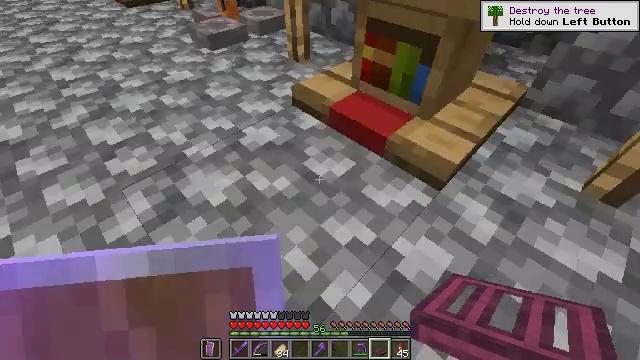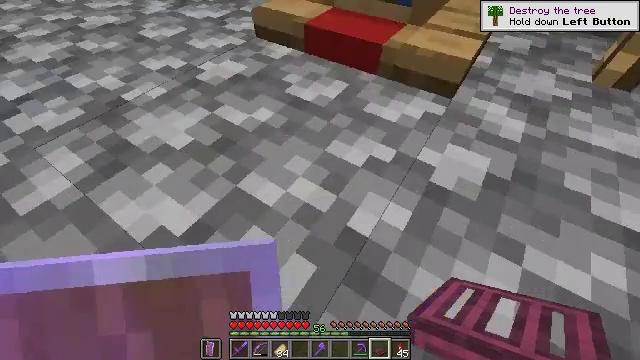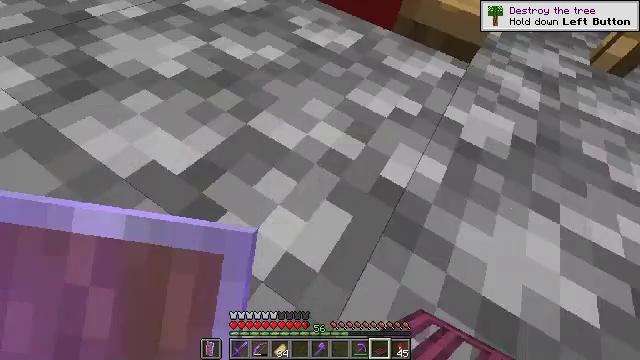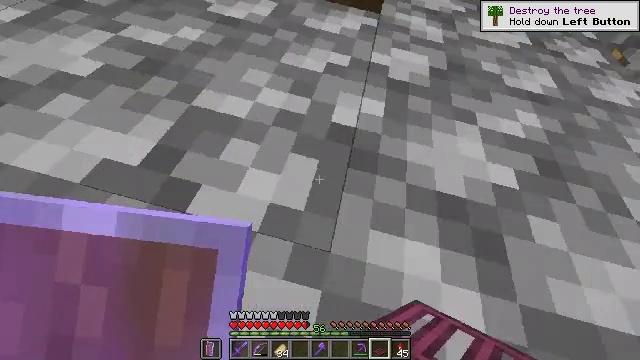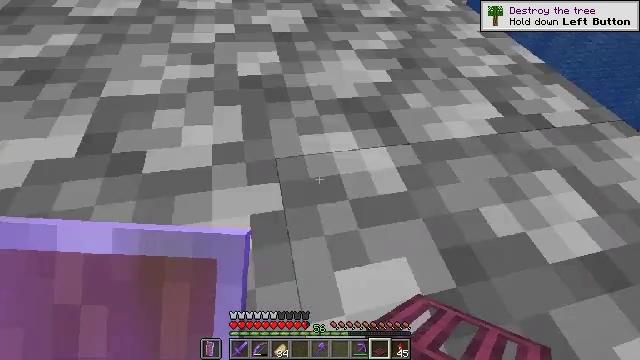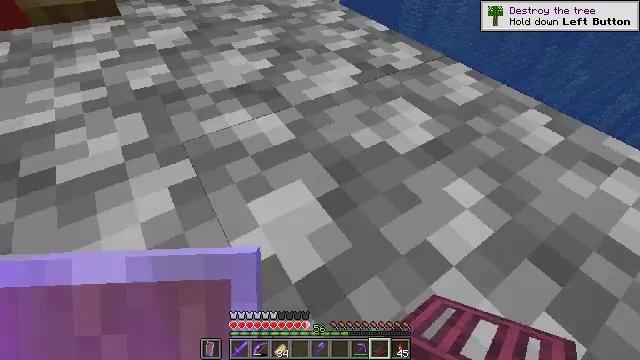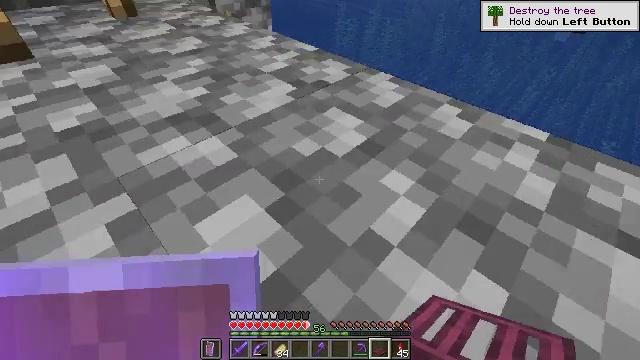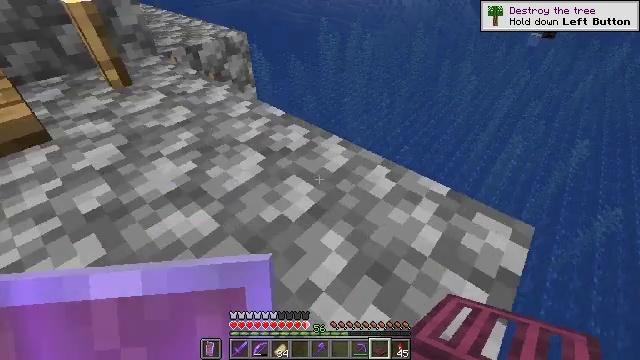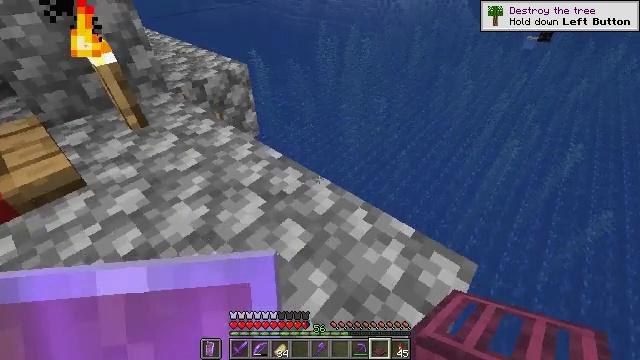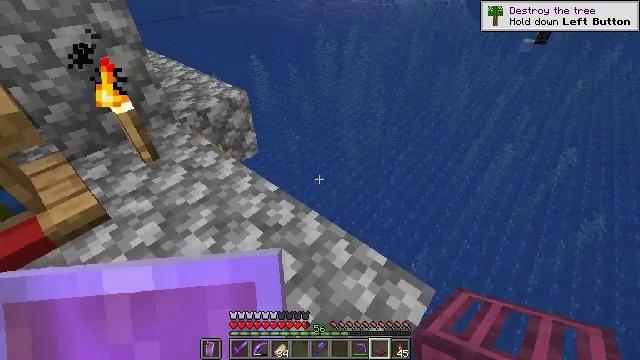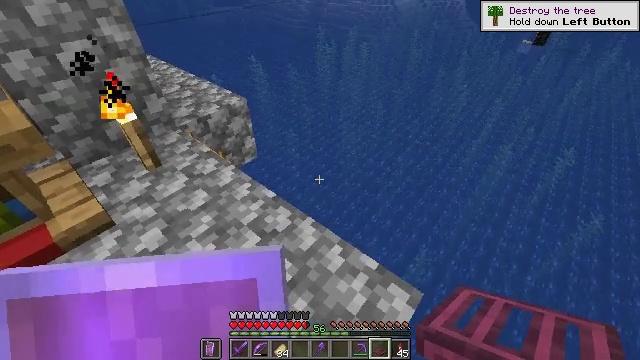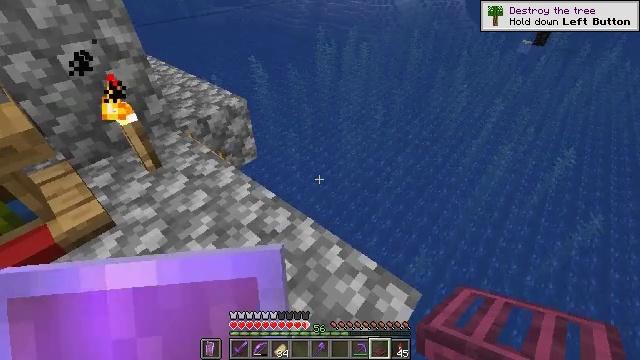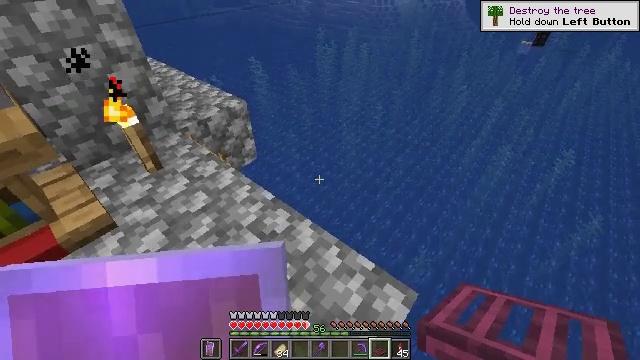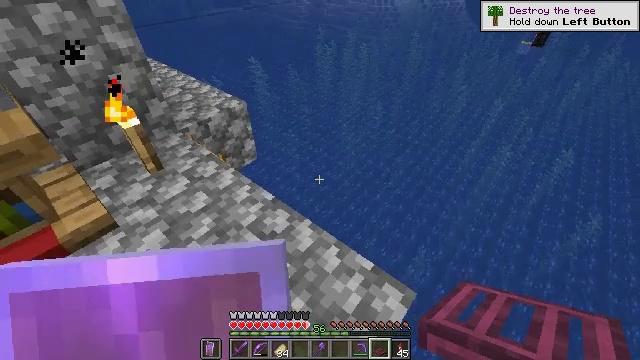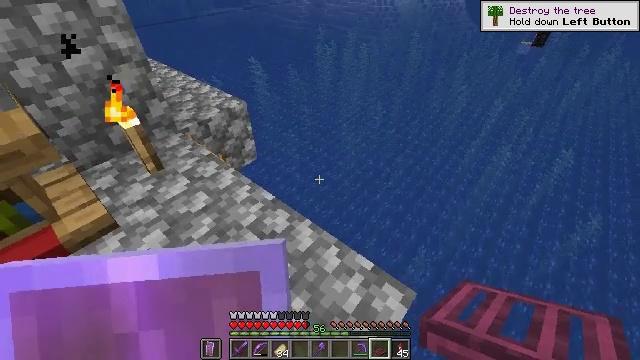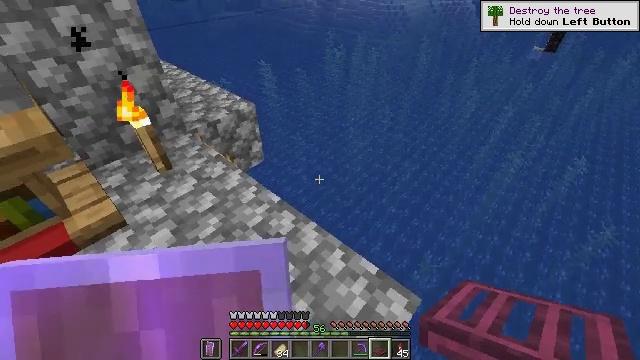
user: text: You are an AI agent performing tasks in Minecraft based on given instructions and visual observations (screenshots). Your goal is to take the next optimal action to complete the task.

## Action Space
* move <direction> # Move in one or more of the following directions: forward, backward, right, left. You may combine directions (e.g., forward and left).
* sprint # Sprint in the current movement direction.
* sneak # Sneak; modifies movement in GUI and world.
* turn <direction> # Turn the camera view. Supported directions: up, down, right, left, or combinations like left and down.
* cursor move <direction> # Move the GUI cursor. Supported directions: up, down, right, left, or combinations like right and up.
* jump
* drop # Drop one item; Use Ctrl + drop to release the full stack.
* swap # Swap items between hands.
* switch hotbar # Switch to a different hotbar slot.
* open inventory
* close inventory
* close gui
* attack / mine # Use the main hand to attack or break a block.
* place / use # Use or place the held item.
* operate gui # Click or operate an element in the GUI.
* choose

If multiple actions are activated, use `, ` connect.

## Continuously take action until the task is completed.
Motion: motion action
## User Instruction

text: Collect the ladder block.
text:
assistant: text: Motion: turn right and down
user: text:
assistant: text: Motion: turn right and down
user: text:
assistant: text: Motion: turn right
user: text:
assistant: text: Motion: turn right
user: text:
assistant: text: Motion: turn right and up
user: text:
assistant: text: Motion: turn right and up
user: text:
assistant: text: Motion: turn right and up
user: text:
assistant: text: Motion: no_op
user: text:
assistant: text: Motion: no_op
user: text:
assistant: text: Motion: no_op
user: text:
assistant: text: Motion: no_op
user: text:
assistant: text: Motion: no_op
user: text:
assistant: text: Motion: no_op
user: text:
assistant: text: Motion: no_op
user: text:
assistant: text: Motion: turn left
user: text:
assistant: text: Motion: turn left and up
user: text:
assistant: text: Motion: turn left and up
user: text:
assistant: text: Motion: turn left
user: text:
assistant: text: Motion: no_op
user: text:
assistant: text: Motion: no_op
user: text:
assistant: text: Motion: move forward
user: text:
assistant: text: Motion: move forward
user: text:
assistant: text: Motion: move forward
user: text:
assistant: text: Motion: move forward
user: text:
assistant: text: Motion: move forward
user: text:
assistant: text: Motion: move forward
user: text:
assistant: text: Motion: move forward
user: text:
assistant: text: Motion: move forward
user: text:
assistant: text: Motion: move forward
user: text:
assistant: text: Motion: move forward